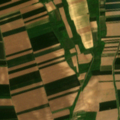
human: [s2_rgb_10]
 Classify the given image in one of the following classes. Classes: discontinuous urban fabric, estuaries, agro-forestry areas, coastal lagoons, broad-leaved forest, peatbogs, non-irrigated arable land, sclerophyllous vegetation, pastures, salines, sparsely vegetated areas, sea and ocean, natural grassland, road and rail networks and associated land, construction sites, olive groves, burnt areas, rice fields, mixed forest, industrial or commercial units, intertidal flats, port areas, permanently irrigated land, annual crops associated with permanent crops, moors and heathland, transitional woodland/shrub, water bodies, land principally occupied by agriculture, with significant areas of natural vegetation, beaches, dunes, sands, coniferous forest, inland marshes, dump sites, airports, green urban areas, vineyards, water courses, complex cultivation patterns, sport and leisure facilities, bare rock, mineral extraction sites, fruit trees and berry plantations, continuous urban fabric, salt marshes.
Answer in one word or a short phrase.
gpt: non-irrigated arable land, complex cultivation patterns, land principally occupied by agriculture, with significant areas of natural vegetation